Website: home-depot
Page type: receipt
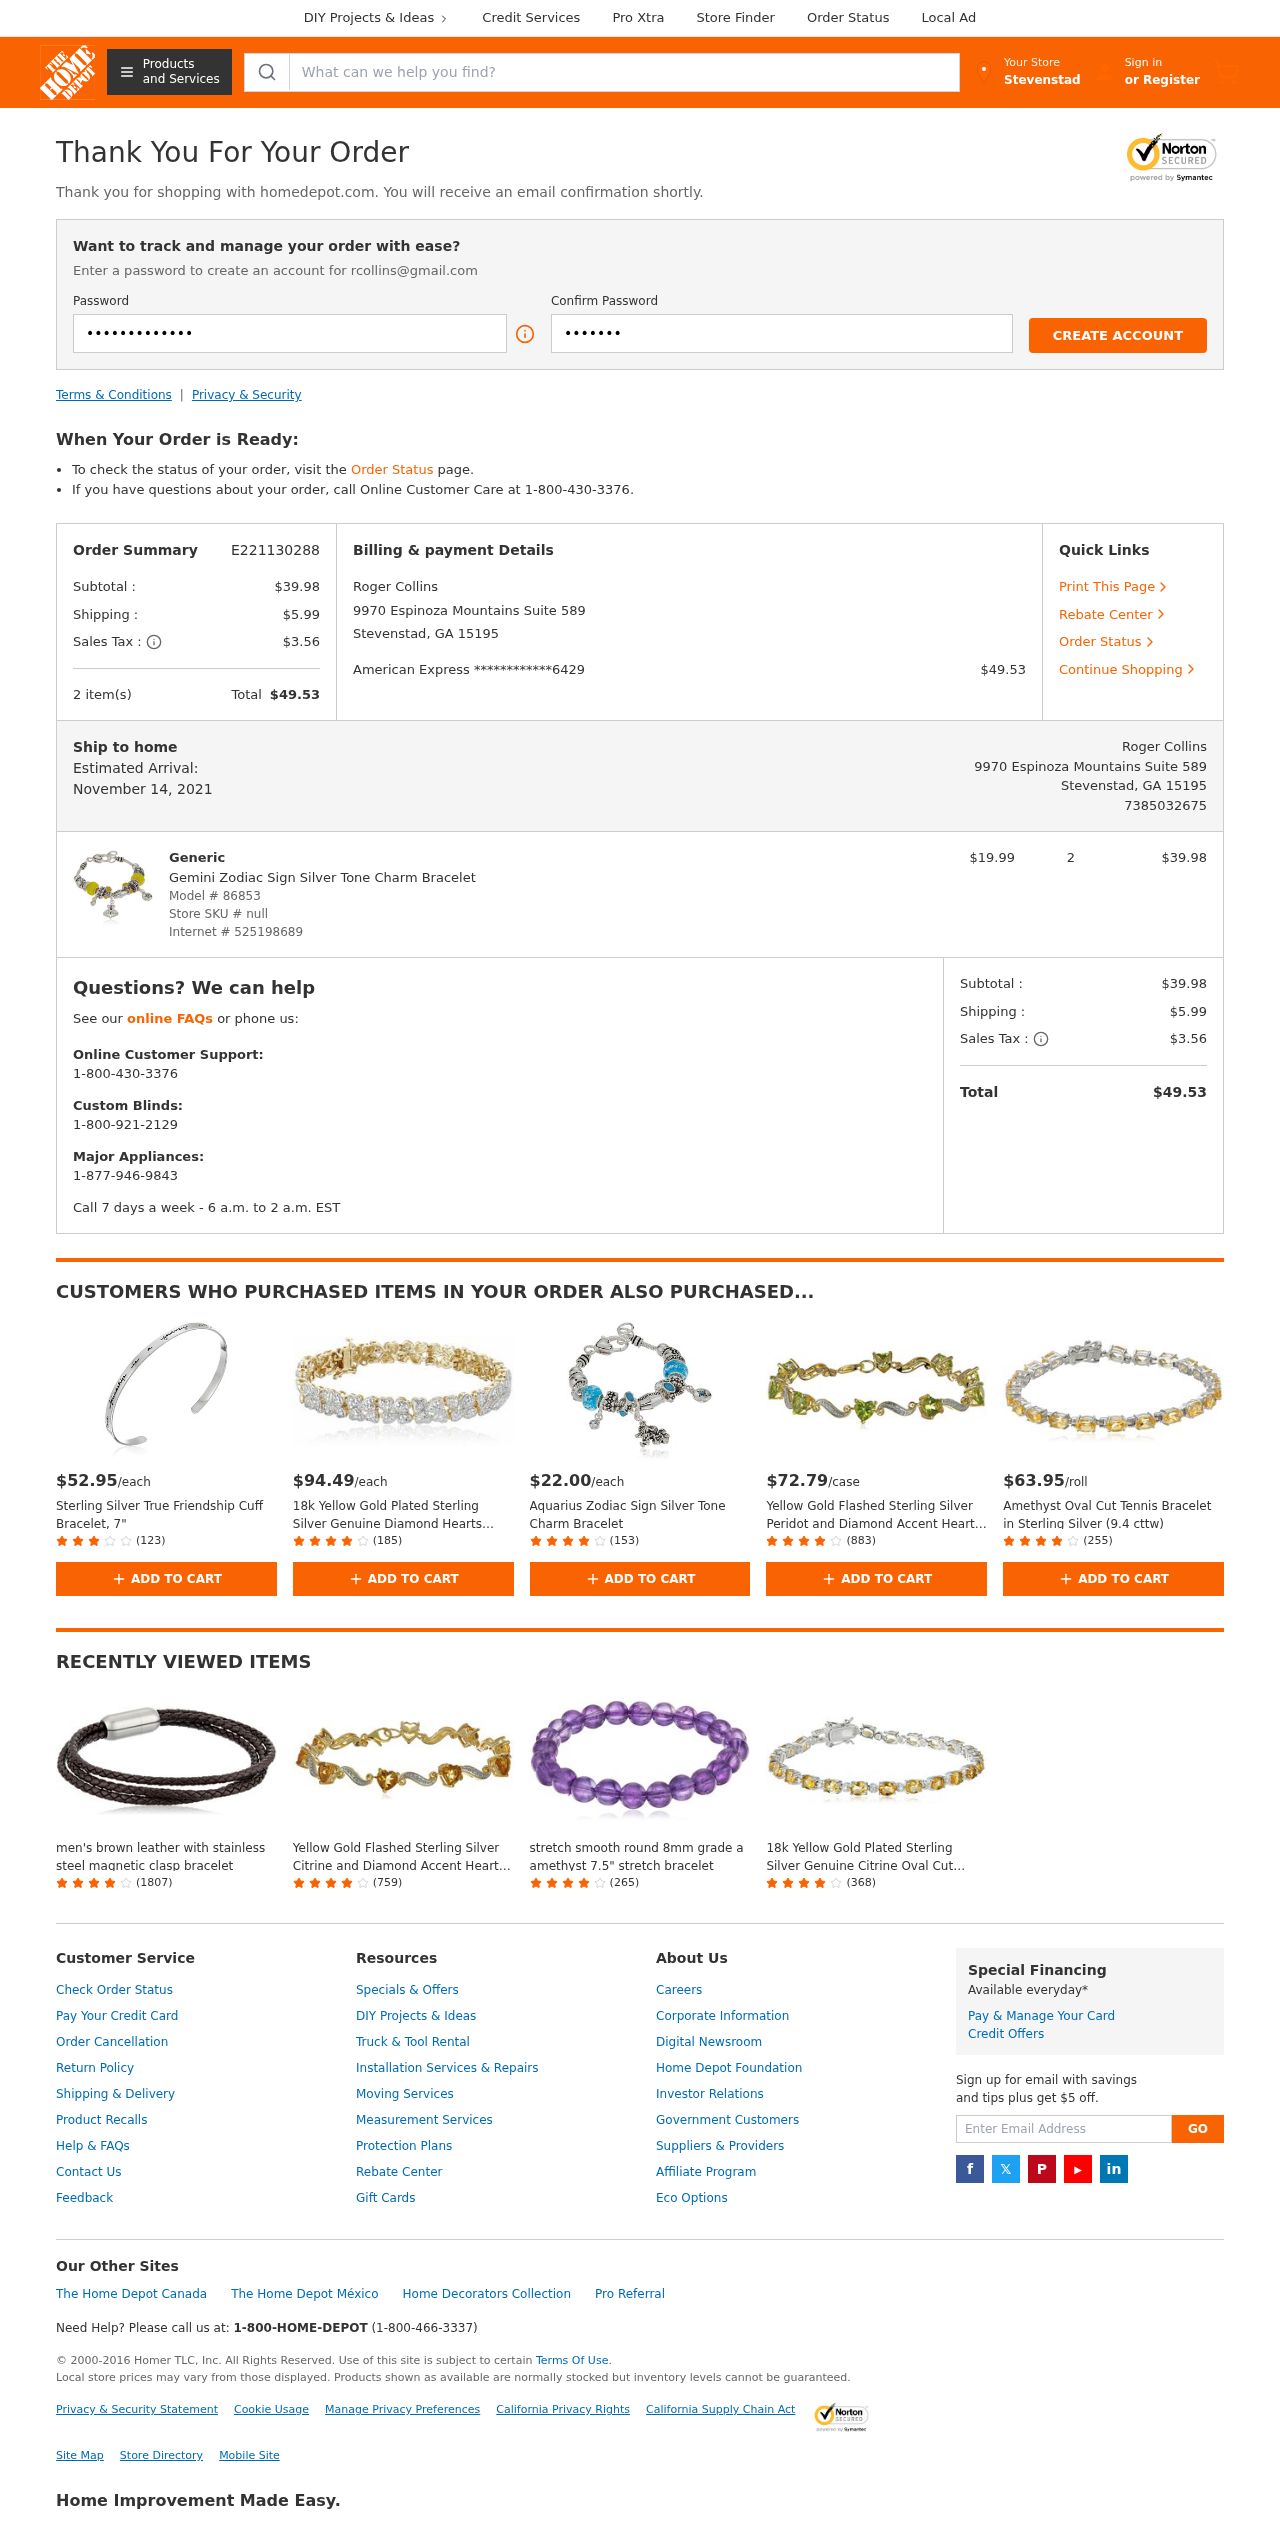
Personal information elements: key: PII_CARD_LAST4
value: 6429
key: PII_CARD_TYPE
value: American Express
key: PII_CITY
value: Stevenstad
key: PII_EMAIL
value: rcollins@gmail.com
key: PII_FULLNAME
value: Roger Collins
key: PII_PHONE
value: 7385032675
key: PII_STREET
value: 9970 Espinoza Mountains Suite 589
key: PII_CITY_STATE_ZIP
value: Stevenstad, GA 15195
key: PII_FULLNAME2
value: Roger Collins
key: PII_POSTCODE
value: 15195
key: PII_STATE_ABBR
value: GA
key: PII_POSTCODE_FULL
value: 15195
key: PII_CITY_STATE
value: Stevenstad, GA
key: PII_POSTCODE_NUMERIC
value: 15195
Product elements: key: PRODUCT1_BRAND
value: Generic
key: PRODUCT1_NAME
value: Gemini Zodiac Sign Silver Tone Charm Bracelet
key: PRODUCT1_PRICE
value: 19.99
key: PRODUCT1_QUANTITY
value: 2
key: PRODUCT2_PRICE
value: $52.95
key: PRODUCT2_NAME
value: Sterling Silver True Friendship Cuff Bracelet, 7"
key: PRODUCT2_NUM_RATINGS
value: (123)
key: PRODUCT3_PRICE
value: $94.49
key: PRODUCT3_NAME
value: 18k Yellow Gold Plated Sterling Silver Genuine Diamond Hearts Bracelet (1/10 cttw, I-J Color, I2-I3
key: PRODUCT3_NUM_RATINGS
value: (185)
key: PRODUCT4_PRICE
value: $22.00
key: PRODUCT4_NAME
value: Aquarius Zodiac Sign Silver Tone Charm Bracelet
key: PRODUCT4_NUM_RATINGS
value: (153)
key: PRODUCT5_PRICE
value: $72.79
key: PRODUCT5_NAME
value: Yellow Gold Flashed Sterling Silver Peridot and Diamond Accent Heart Wave Bracelet, 7.25"
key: PRODUCT5_NUM_RATINGS
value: (883)
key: PRODUCT6_PRICE
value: $63.95
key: PRODUCT6_NAME
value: Amethyst Oval Cut Tennis Bracelet in Sterling Silver (9.4 cttw)
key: PRODUCT6_NUM_RATINGS
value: (255)
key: PRODUCT7_NAME
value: men's brown leather with stainless steel magnetic clasp bracelet
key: PRODUCT7_NUM_RATINGS
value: (1807)
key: PRODUCT8_NAME
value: Yellow Gold Flashed Sterling Silver Citrine and Diamond Accent Heart Wave Bracelet, 7.25"
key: PRODUCT8_NUM_RATINGS
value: (759)
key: PRODUCT9_NAME
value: stretch smooth round 8mm grade a amethyst 7.5" stretch bracelet
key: PRODUCT9_NUM_RATINGS
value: (265)
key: PRODUCT10_NAME
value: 18k Yellow Gold Plated Sterling Silver Genuine Citrine Oval Cut 5x4mm and Diamond Accent Tennis Brac
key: PRODUCT10_NUM_RATINGS
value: (368)
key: PRODUCT_MODEL_NUMBER
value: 86853
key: PRODUCT_INTERNET_NUMBER
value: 525198689
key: PRODUCT1_LINE_TOTAL
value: $39.98
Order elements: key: ORDER_ID
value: E221130288
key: ORDER_SUBTOTAL
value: $39.98
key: ORDER_SHIPPING_COST
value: $5.99
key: ORDER_TAX
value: $3.56
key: ORDER_NUM_ITEMS
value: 2 item(s)
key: ORDER_TOTAL
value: $49.53
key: ORDER_DELIVERY_DATE
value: November 14, 2021
Search elements: key: HEADER_SEARCH
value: What can we help you find?
Other elements: key: STORE_SKU
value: null